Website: ulta-beauty
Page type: billing-address
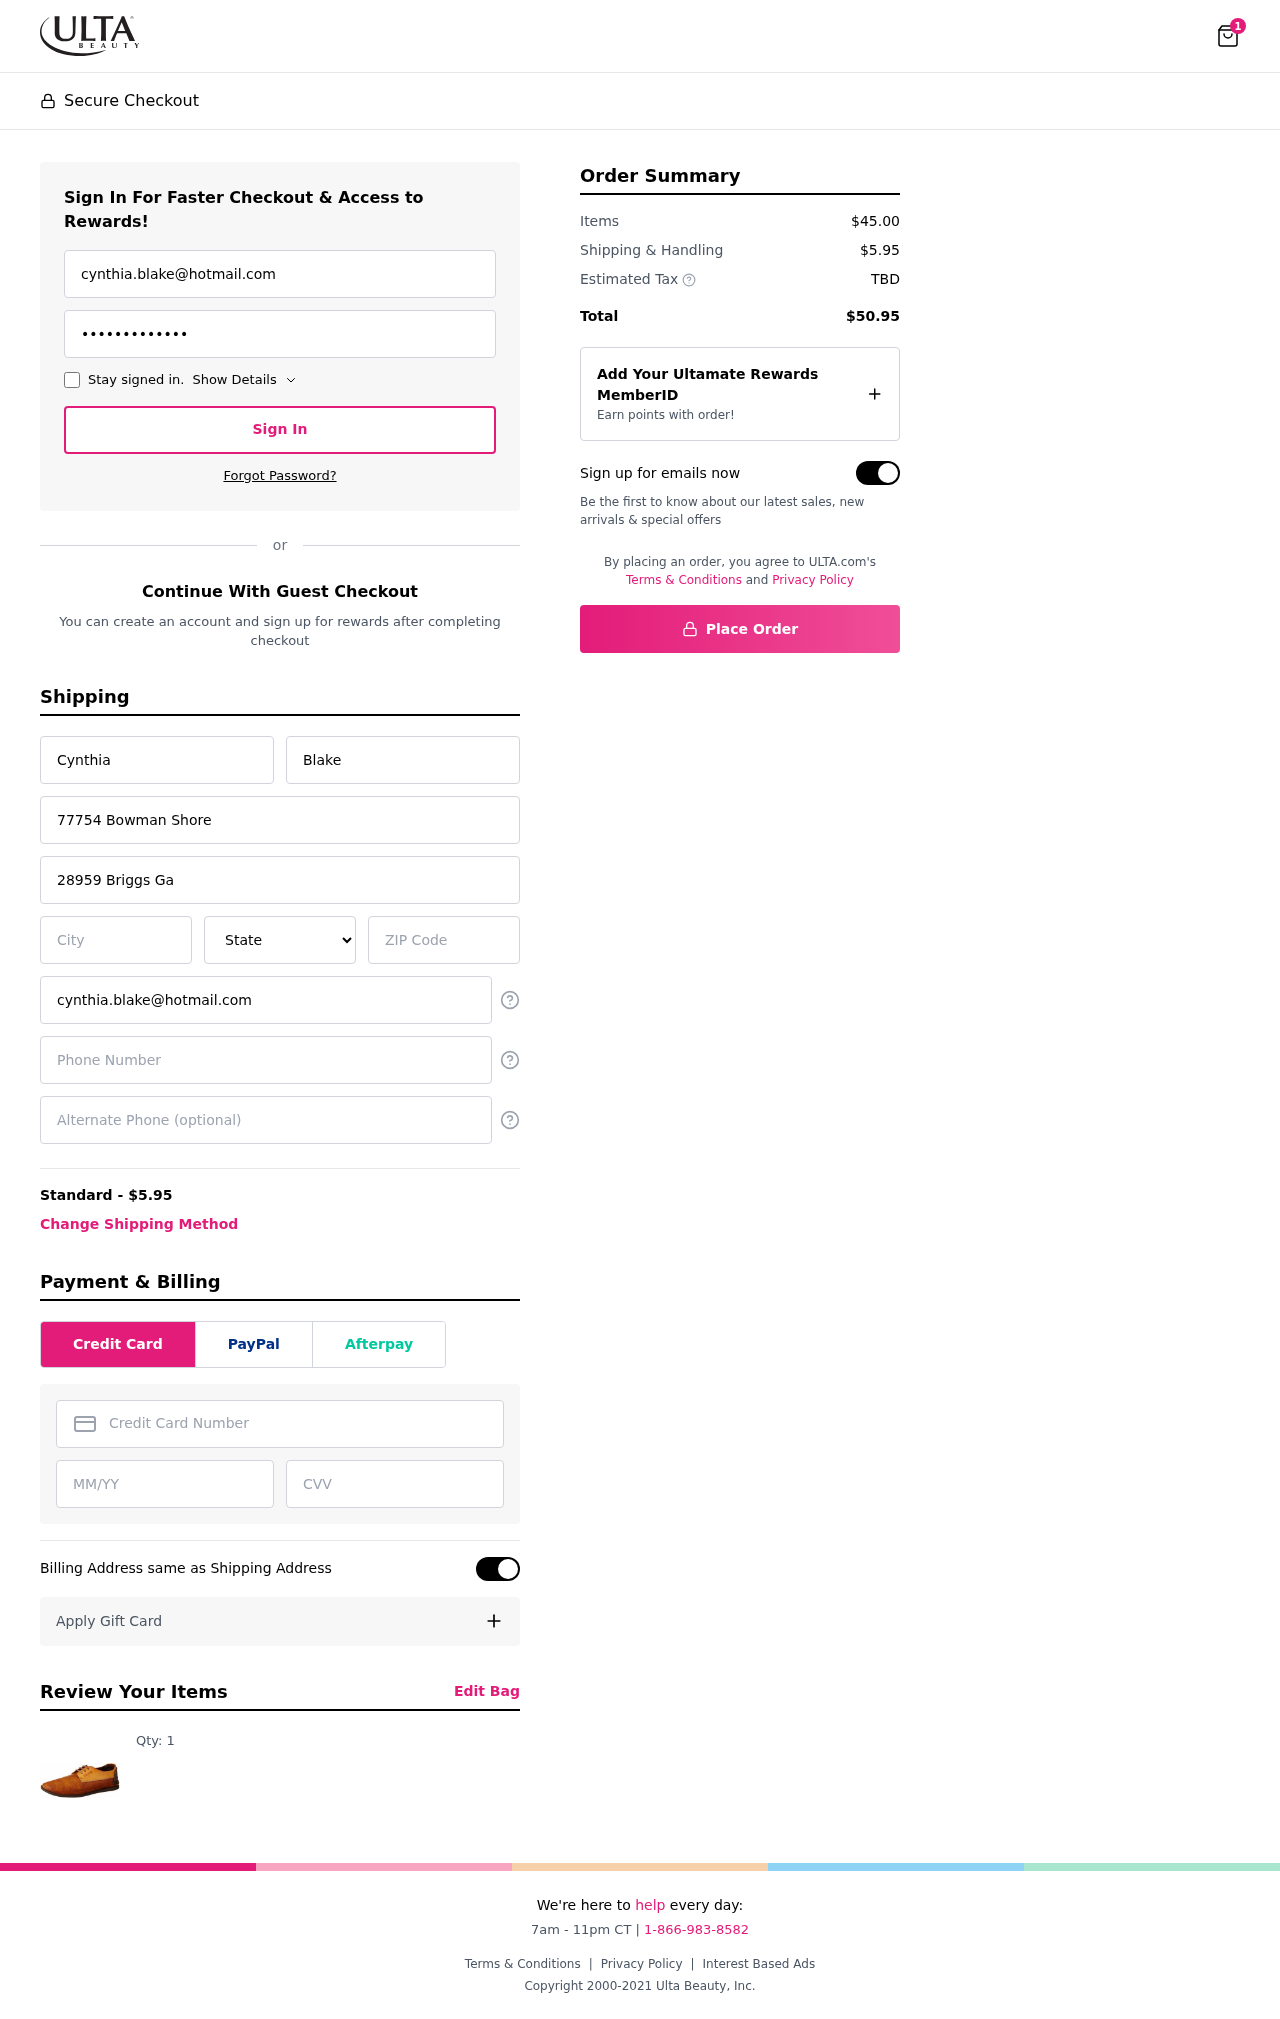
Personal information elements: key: PII_STATE
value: Louisiana
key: PII_EMAIL
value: cynthia.blake@hotmail.com
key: PII_FIRSTNAME
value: Cynthia
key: PII_LASTNAME
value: Blake
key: PII_STREET
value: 77754 Bowman Shore
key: PII_STREET2
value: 28959 Briggs Gateway
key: PII_CITY
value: West William
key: PII_POSTCODE
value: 17735
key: PII_PHONE
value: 9128044210
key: PII_CARD_NUMBER
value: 3711 0042 4970 316
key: PII_CARD_EXPIRY
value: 09/30
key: PII_CARD_CVV
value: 0150
Product elements: key: PRODUCT1_QUANTITY
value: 1
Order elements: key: ORDER_NUM_ITEMS
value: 1
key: ORDER_SHIPPING_COST
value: $5.95
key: ORDER_SUBTOTAL
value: $45.00
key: ORDER_TOTAL
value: $50.95